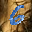
Label: 6